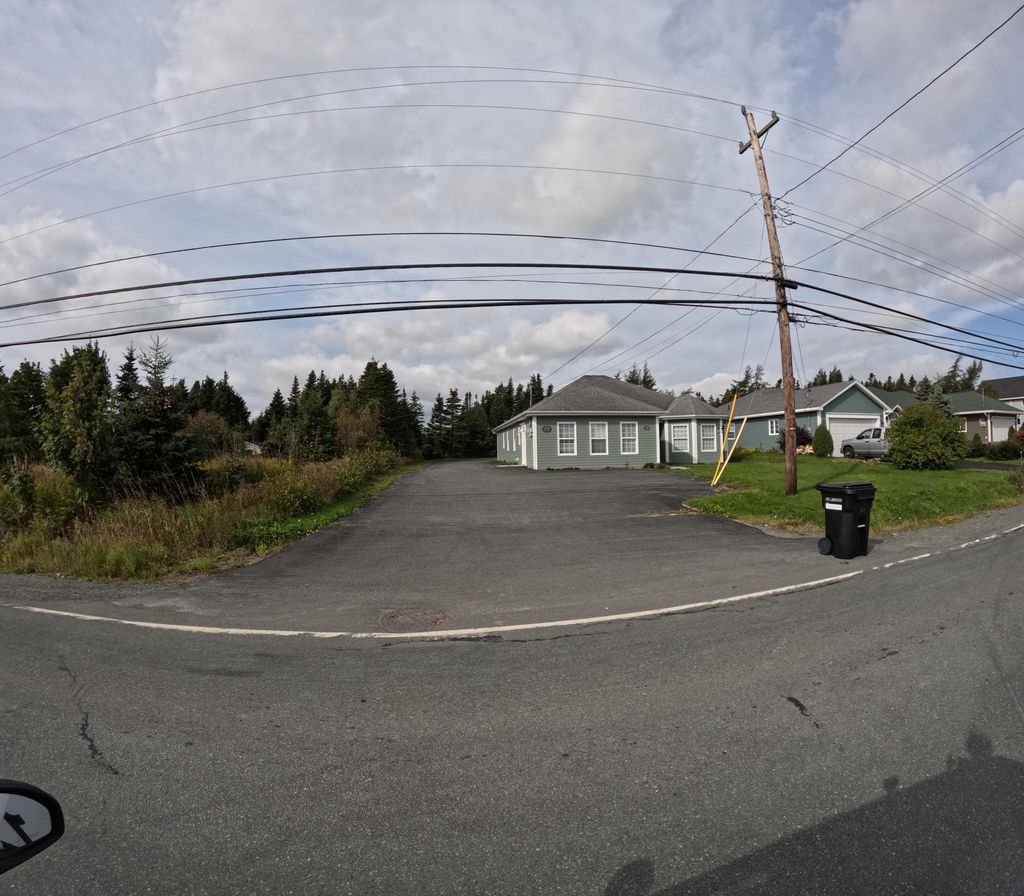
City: st_johns